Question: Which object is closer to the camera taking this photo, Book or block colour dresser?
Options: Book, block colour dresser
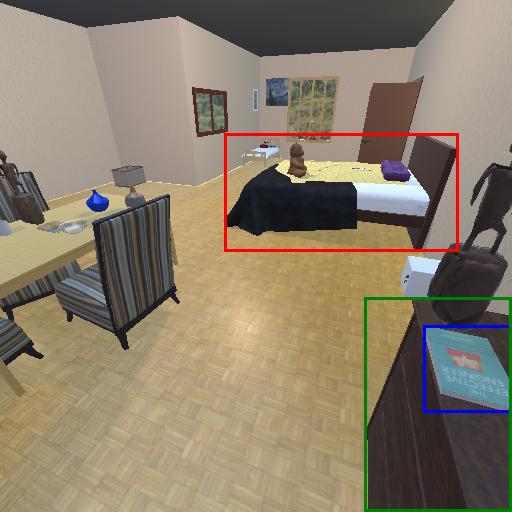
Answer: Book